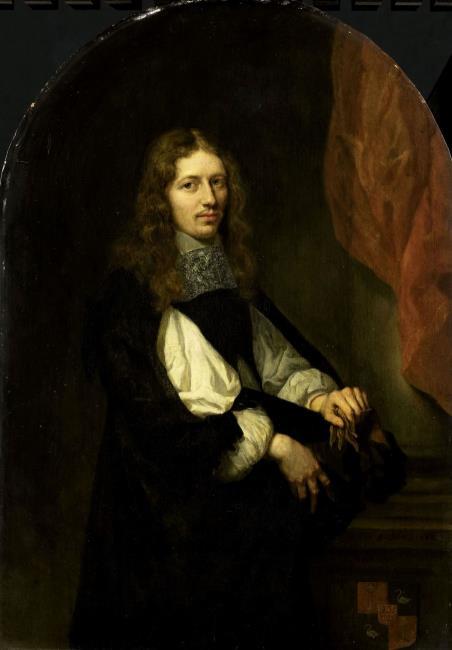
Title: Portrait of Pieter de Graeff (1638-1707)
Artist: Caspar Netscher
Earliest date: 1663
Latest date: 1663
Genre: painting
Iconography: Gloves
Keywords: man's portrait, knee-length portrait, head to the right, body facing right, standing (position), facing front, long hair (men's hairstyle), moustache, flat collar, glove/gloves in hand, column (architectural element), drapery